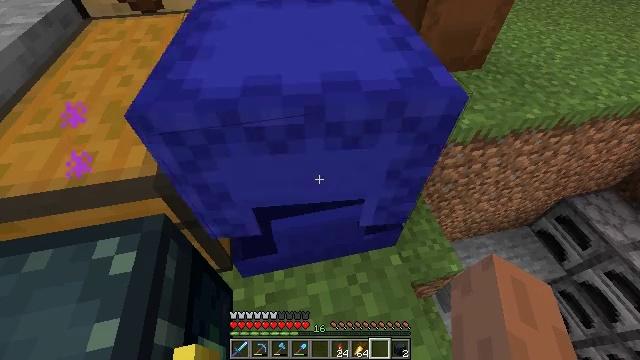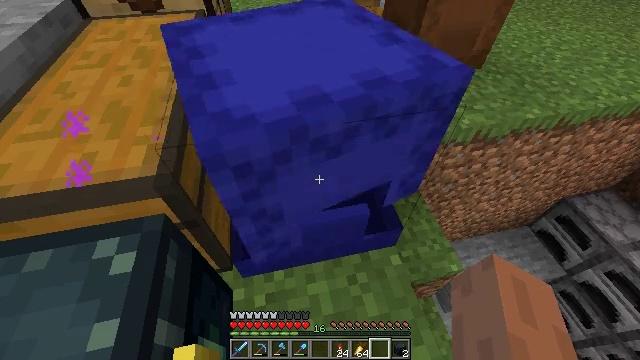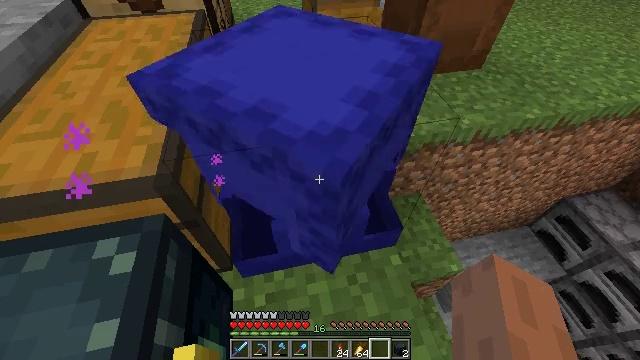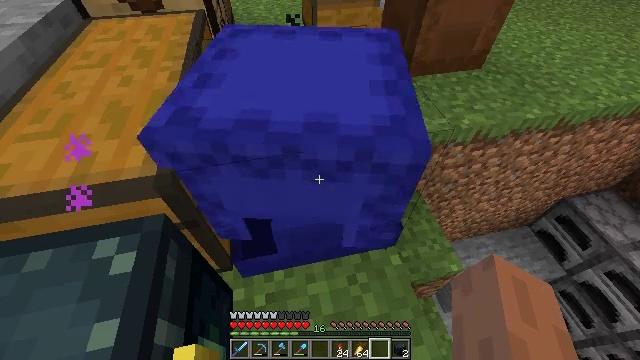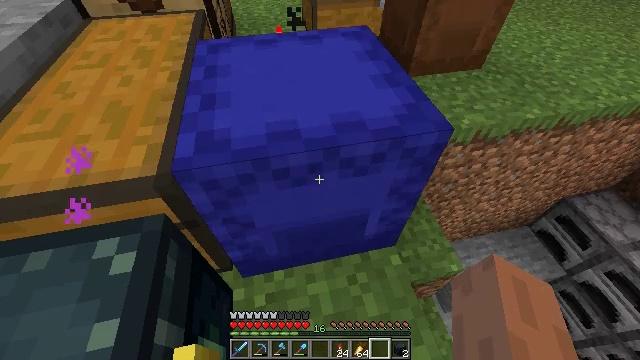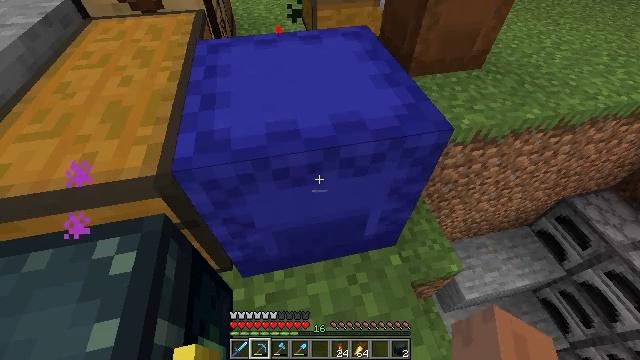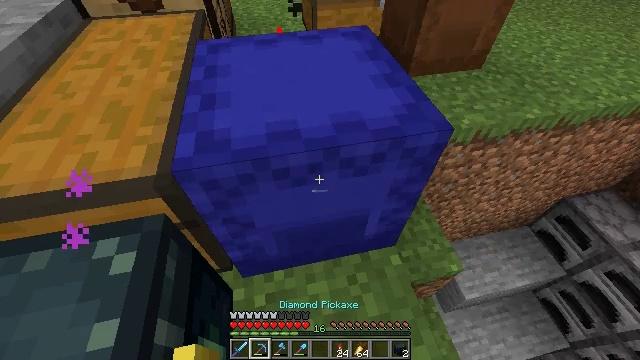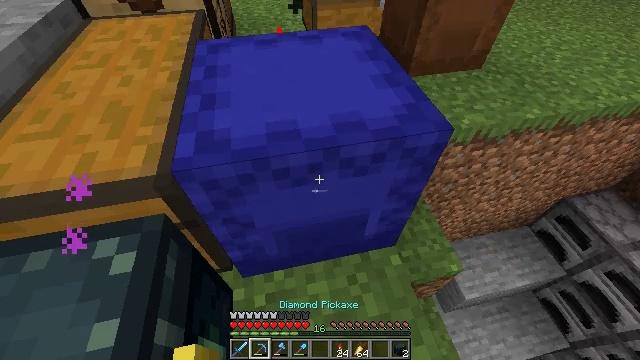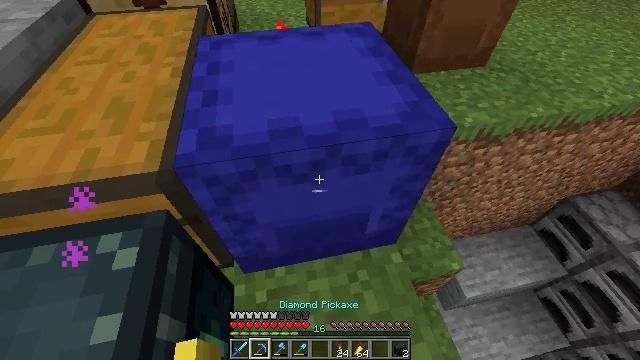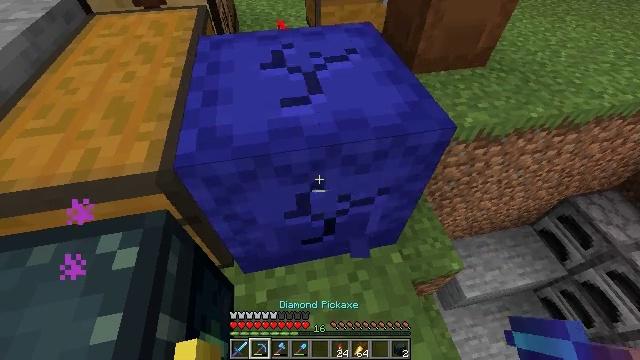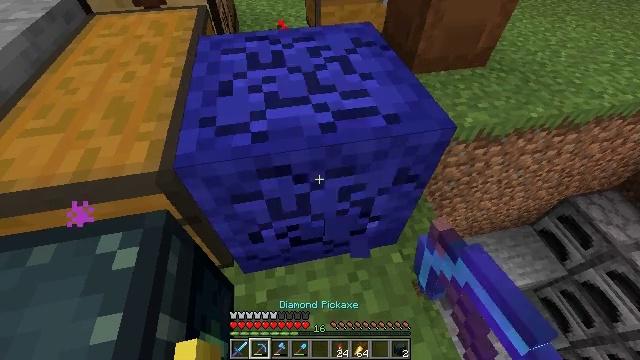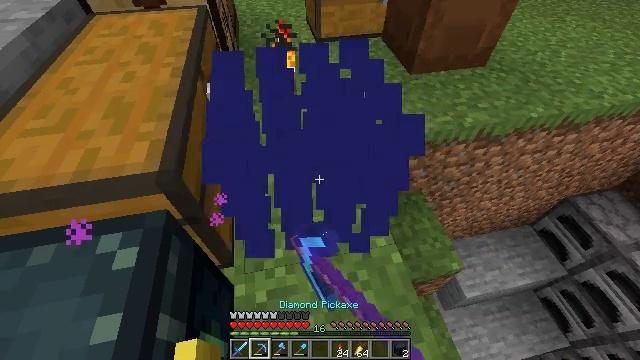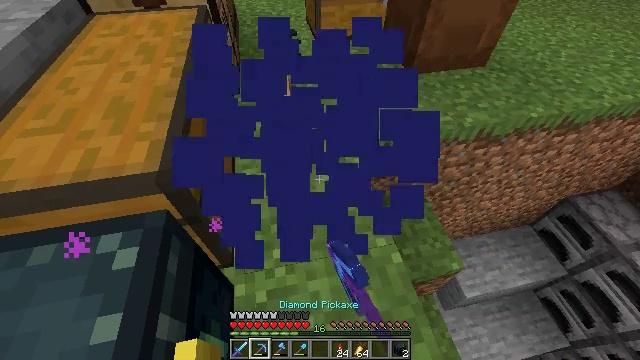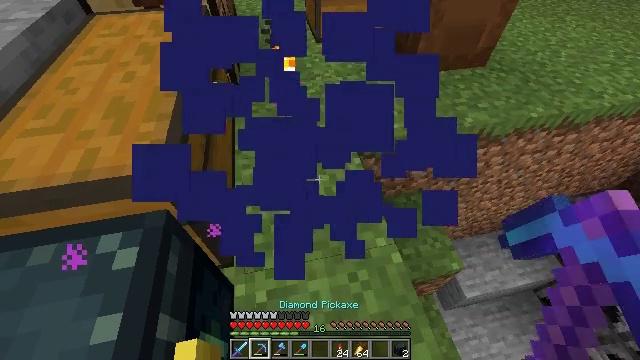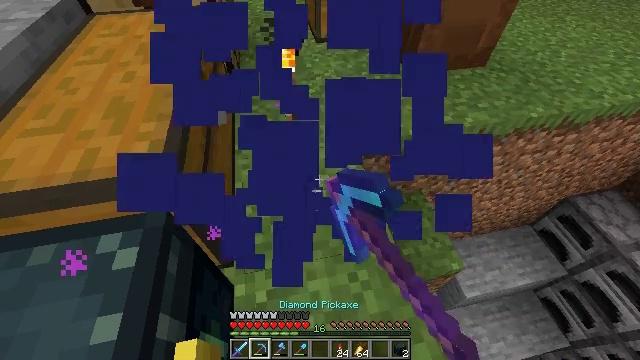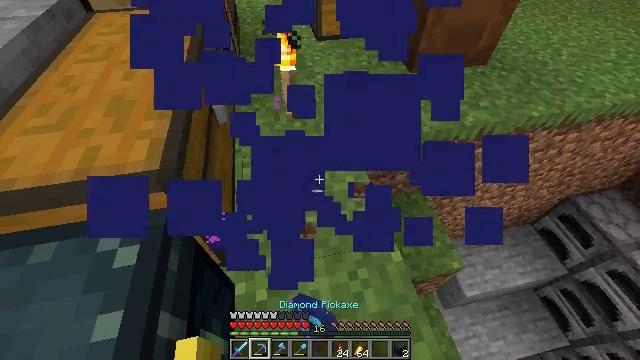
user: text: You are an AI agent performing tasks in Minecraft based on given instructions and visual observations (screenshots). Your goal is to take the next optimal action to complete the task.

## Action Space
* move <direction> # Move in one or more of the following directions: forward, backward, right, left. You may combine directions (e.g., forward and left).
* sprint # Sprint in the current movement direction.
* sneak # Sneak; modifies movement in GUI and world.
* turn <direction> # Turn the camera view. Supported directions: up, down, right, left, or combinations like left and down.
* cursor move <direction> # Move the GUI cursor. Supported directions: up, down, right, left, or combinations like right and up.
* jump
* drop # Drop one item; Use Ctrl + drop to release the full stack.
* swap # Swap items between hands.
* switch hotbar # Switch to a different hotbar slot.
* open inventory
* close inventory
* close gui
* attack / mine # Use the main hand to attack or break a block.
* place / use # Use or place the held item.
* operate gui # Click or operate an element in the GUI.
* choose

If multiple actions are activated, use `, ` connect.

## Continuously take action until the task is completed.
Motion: motion action
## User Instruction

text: Collect the blue shulker box into your inventory.
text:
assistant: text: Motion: no_op
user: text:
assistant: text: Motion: no_op
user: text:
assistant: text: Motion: no_op
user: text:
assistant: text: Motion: no_op
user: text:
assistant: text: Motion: switch to hotbar 2
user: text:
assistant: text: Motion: switch to hotbar 2
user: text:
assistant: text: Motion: switch to hotbar 2
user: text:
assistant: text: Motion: no_op
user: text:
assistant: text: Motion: attack / mine
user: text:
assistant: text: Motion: attack / mine
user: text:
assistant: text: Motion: attack / mine
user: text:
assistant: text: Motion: attack / mine
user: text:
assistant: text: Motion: attack / mine
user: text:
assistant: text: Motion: attack / mine
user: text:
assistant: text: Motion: attack / mine
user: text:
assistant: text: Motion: no_op